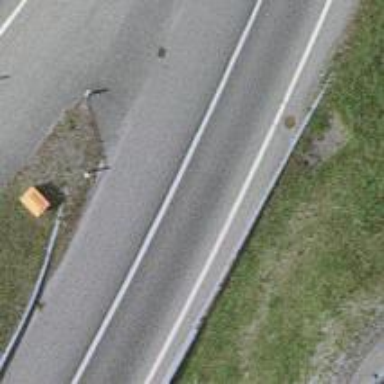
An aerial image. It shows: Asphalt motorway link.